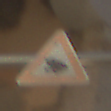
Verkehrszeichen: AmphibienwanderungRechts
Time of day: Midday
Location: Outdoor (Urban)
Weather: Clear
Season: NotSpecified
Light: Natural